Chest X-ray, AP view. Patient: 21 years old, sex M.
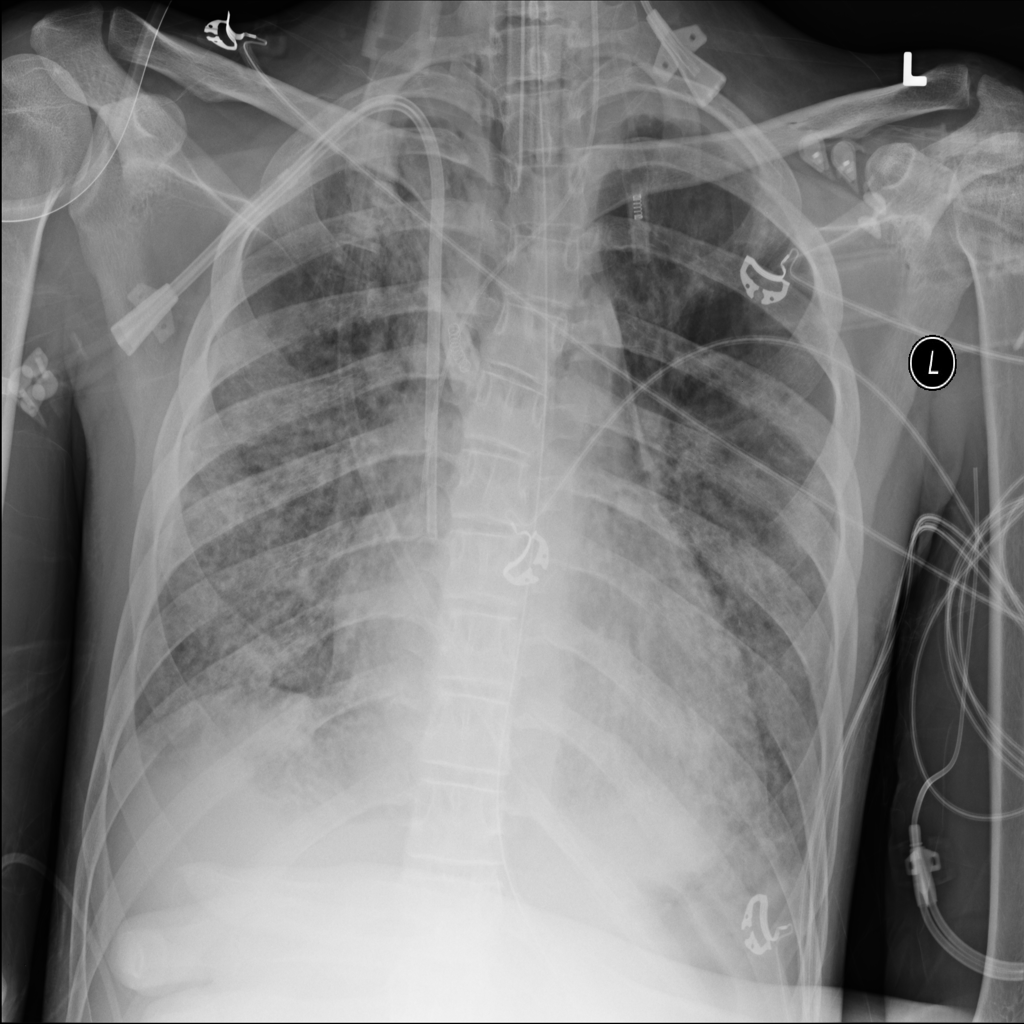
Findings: Infiltration